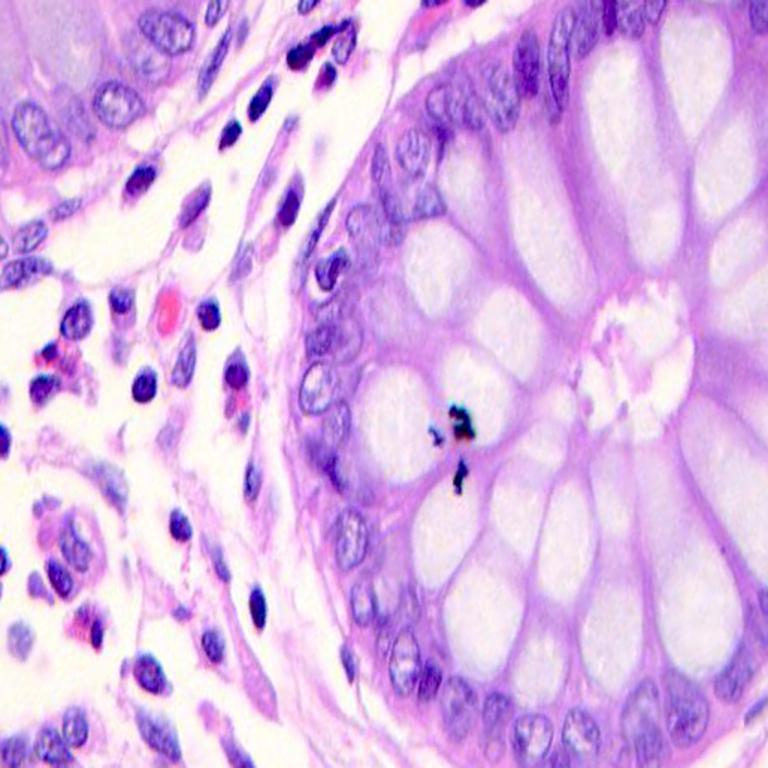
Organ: colon
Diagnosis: benign